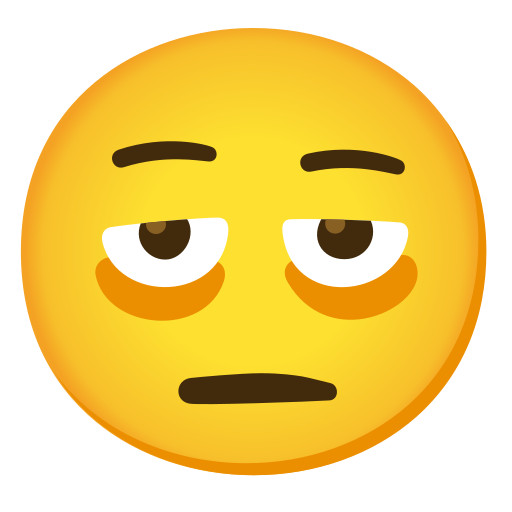
Emoji: 🫩